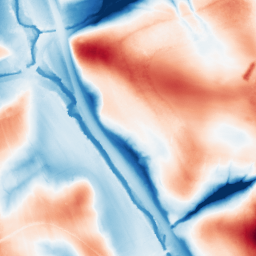
Category: edge_preserving
Decomposition family: guided
Decomposition parameters: radius: 32
eps: 0.01
Upsampling method: cubic_catmull_rom
Upsampling parameters: scale: 4
Upsampling scale: 4